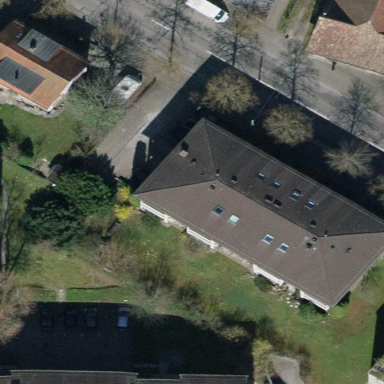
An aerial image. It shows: Hipped roof tile building with apartments.